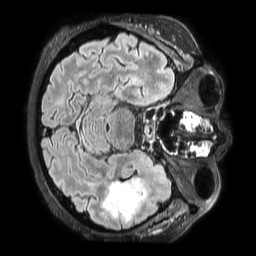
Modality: FLAIR
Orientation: axial
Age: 63
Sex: male
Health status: ill
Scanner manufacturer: philips
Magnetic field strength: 3 T
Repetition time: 4.8 s
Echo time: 0.34 s